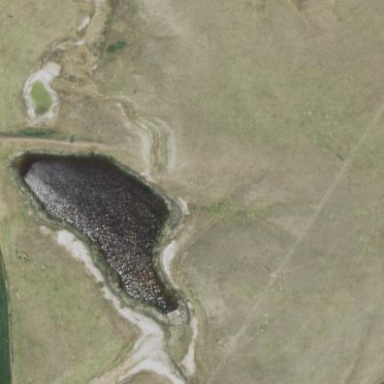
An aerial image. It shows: Reservoir area.